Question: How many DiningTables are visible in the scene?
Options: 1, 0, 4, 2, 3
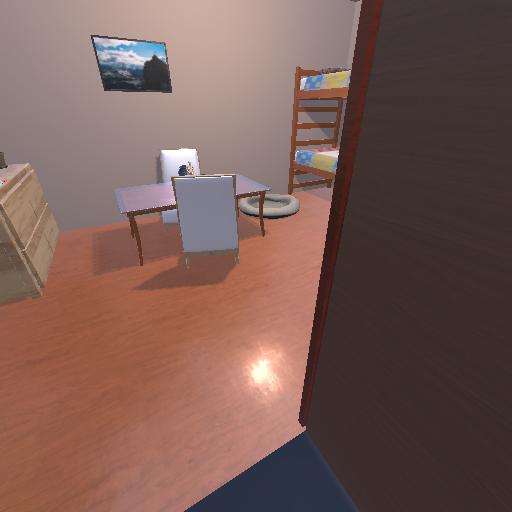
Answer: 1